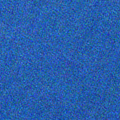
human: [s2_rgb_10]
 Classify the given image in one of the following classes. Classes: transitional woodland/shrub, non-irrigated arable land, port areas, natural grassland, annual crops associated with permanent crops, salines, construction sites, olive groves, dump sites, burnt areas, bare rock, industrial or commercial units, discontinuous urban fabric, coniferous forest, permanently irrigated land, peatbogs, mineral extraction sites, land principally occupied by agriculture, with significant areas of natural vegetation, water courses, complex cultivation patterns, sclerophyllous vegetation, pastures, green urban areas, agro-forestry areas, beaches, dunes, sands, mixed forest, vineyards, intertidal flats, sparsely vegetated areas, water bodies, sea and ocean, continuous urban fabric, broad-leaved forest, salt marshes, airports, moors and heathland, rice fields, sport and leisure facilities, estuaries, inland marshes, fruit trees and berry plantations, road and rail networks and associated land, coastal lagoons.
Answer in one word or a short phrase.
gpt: sea and ocean